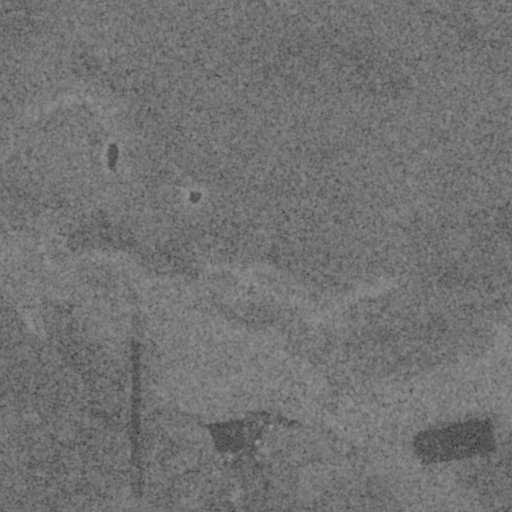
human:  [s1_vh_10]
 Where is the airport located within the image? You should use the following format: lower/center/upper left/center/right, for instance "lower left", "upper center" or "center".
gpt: The airport is located in the lower left of the image.
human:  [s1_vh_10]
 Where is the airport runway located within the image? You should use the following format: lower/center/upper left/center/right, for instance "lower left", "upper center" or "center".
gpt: The airport runway is located in the lower left of the image.
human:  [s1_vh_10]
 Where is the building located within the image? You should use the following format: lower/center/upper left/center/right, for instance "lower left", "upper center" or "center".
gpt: The building is located in the lower left of the image.
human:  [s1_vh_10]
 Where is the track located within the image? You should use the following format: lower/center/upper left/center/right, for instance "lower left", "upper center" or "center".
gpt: There is no track in the image.

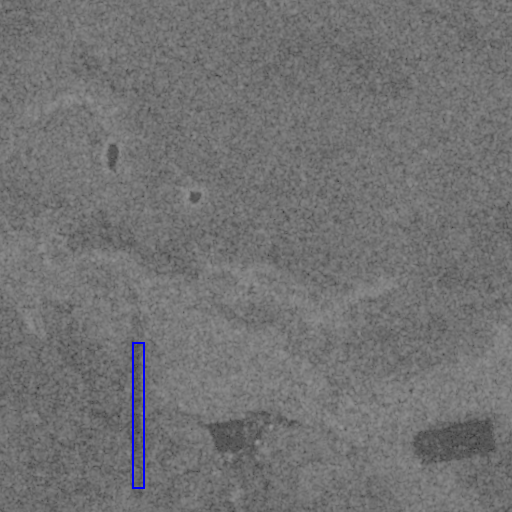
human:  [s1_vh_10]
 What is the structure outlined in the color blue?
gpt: The structure outlined in blue is an airport.
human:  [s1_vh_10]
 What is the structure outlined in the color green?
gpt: There is no green outline.